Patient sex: M
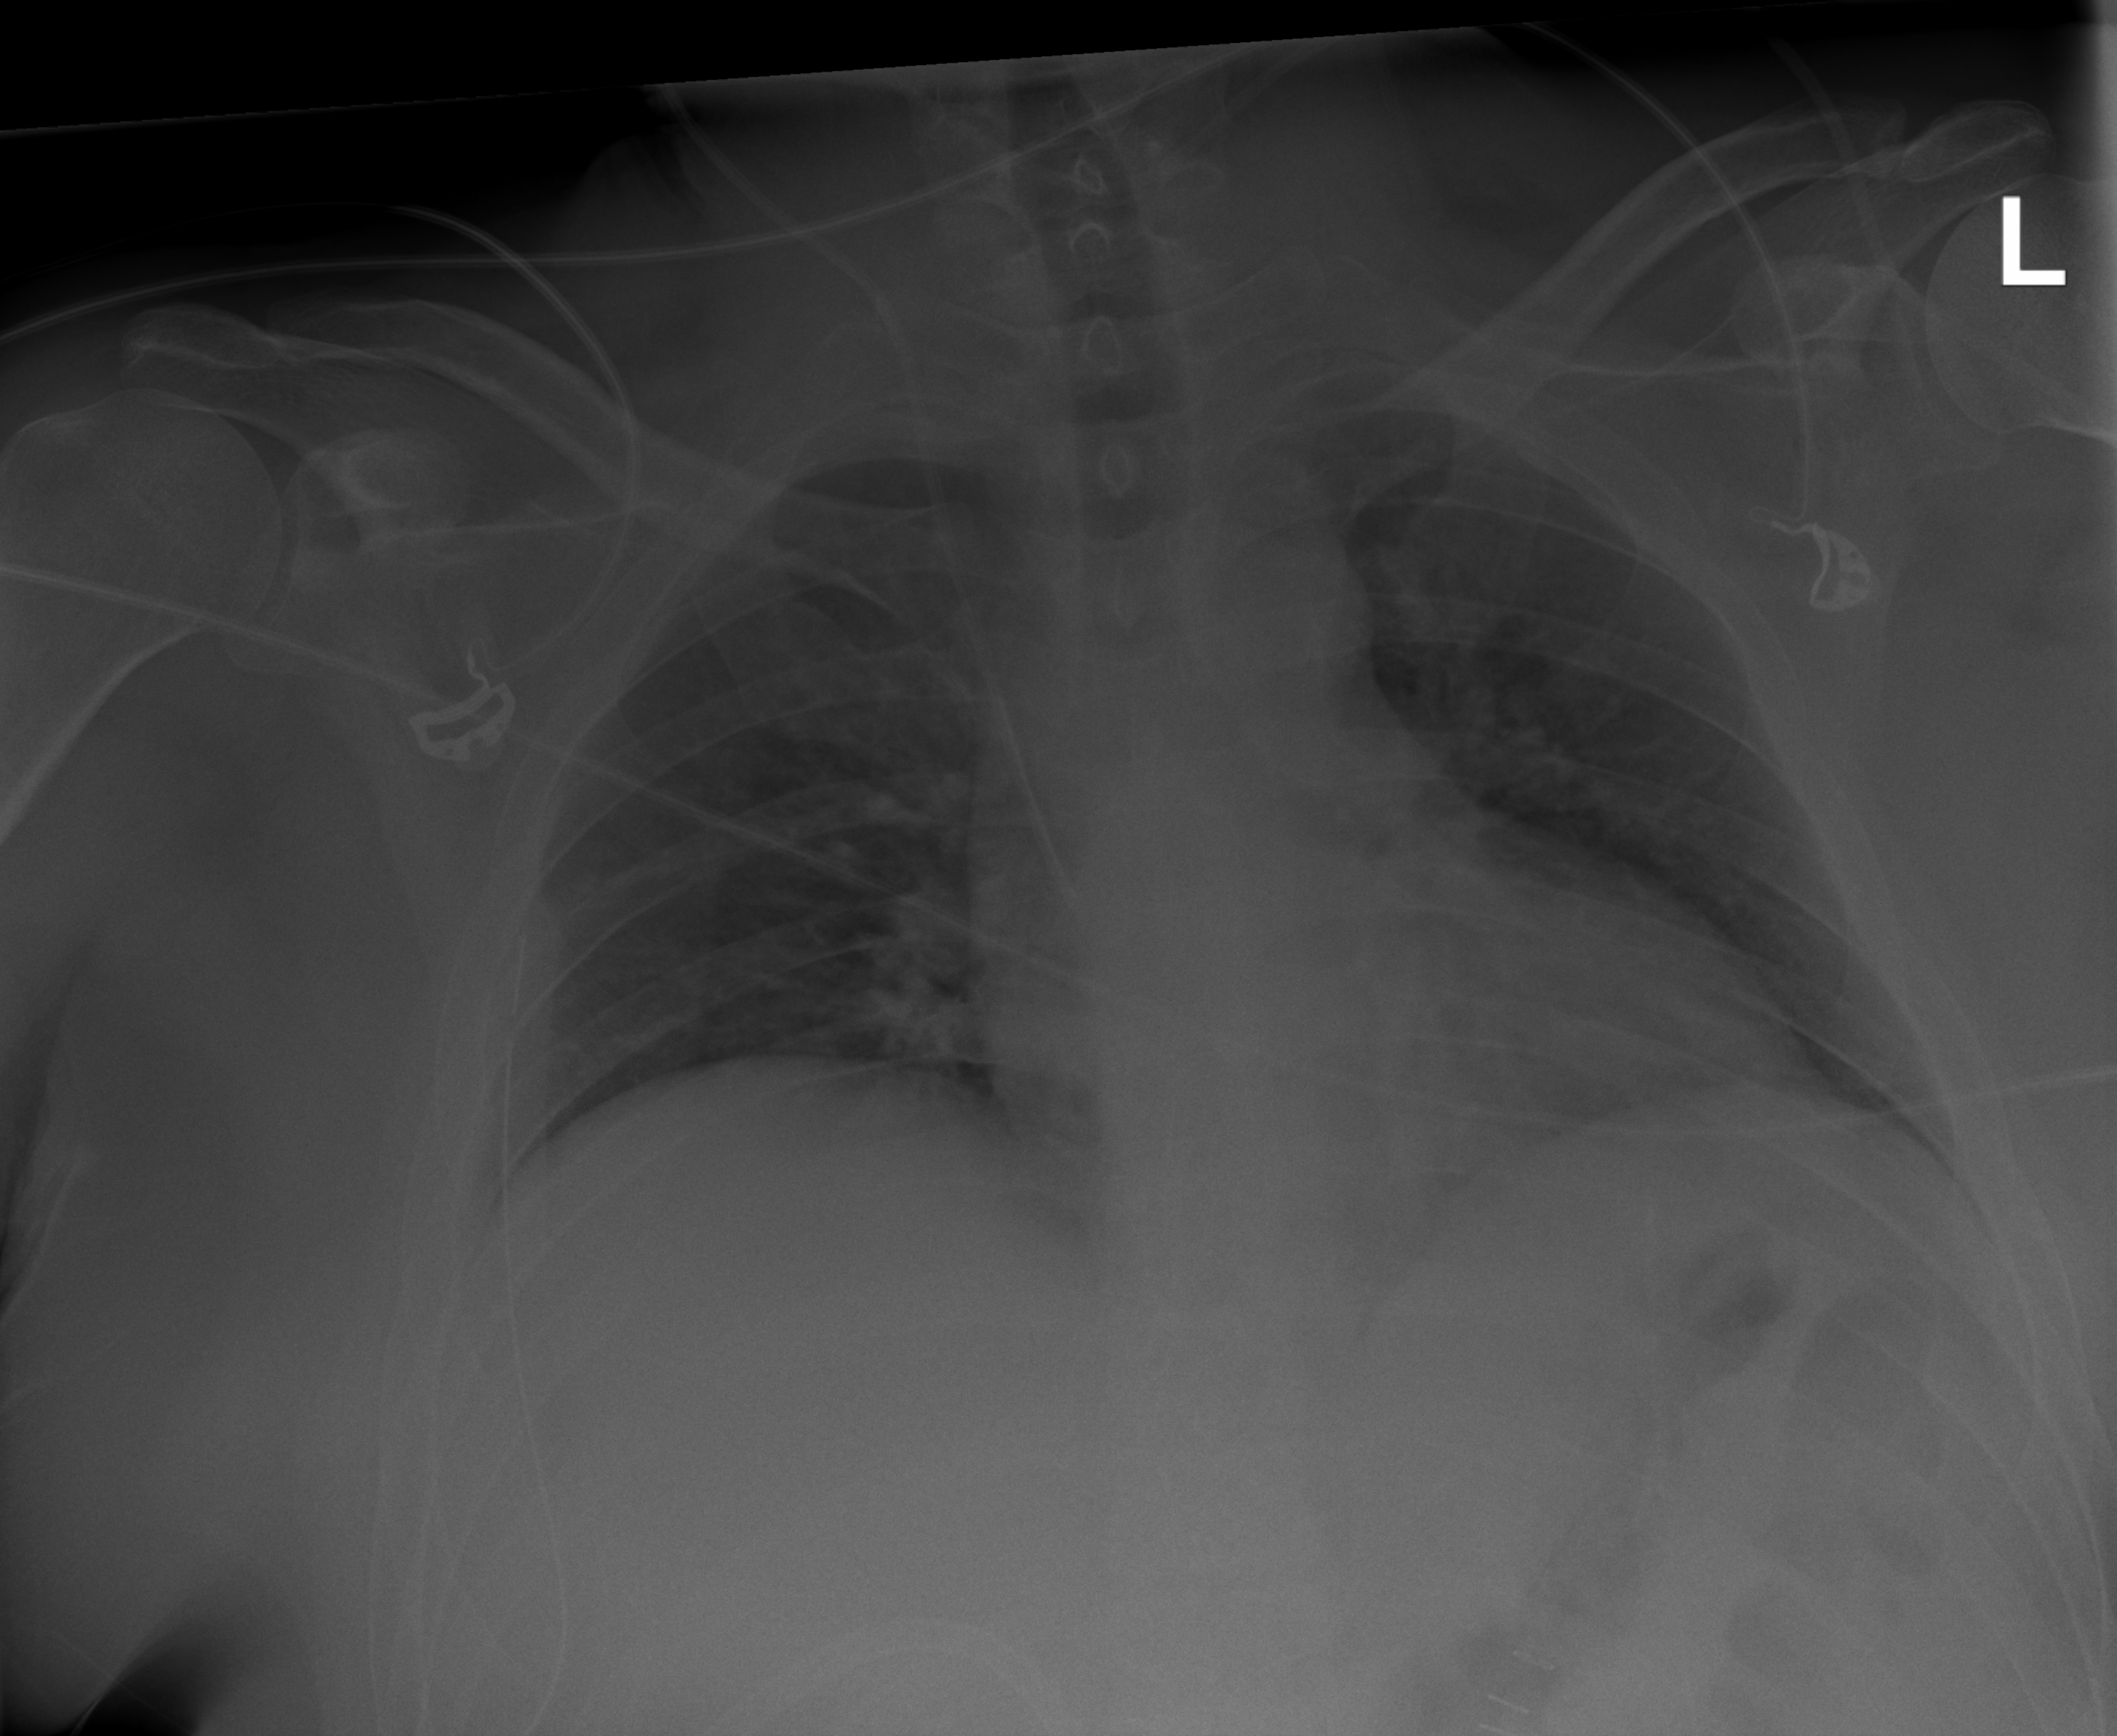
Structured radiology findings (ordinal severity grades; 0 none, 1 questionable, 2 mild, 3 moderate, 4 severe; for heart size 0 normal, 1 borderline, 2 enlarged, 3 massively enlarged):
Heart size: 0
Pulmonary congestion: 2
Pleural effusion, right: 2
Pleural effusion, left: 0
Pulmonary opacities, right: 2
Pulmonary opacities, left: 0
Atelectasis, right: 2
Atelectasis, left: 0